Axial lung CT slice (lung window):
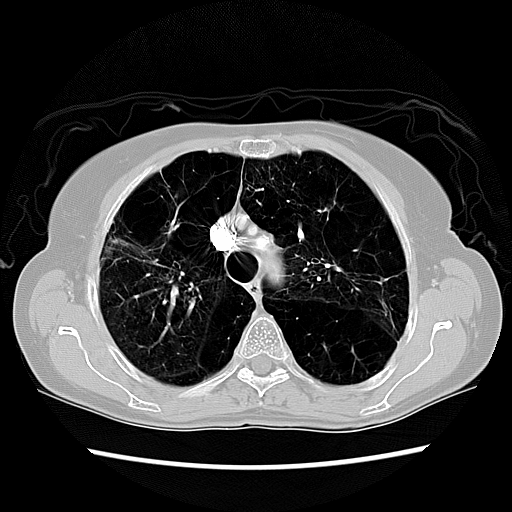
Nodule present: no